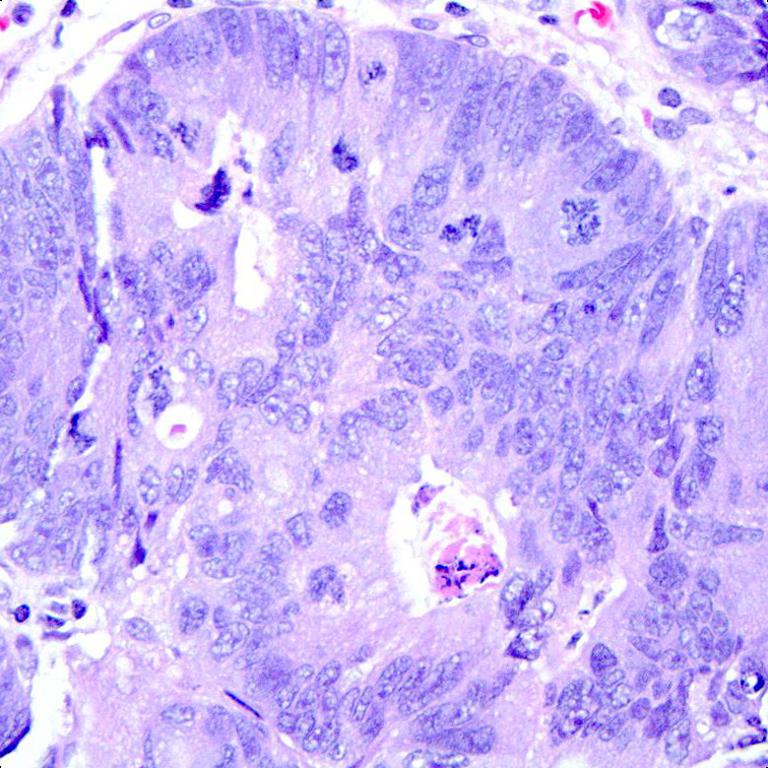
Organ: colon
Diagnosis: adenocarcinomas